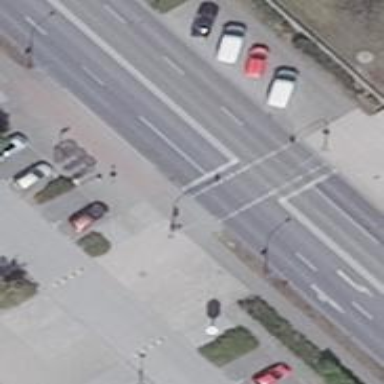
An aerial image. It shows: Road with traffic signals at crossing.